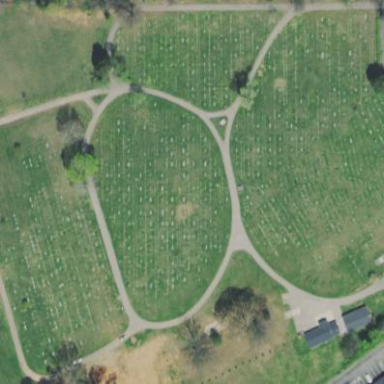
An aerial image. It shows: Cemetery.